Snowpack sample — Snodgrass Mountain, Crested Butte, Colorado (2/4/25, 12:06 PM MST)
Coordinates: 38.923, -106.968
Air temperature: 35 °F
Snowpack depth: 80 cm
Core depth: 70 cm
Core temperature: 32 °F
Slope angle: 14°, slope face: 78°
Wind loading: low
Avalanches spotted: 0
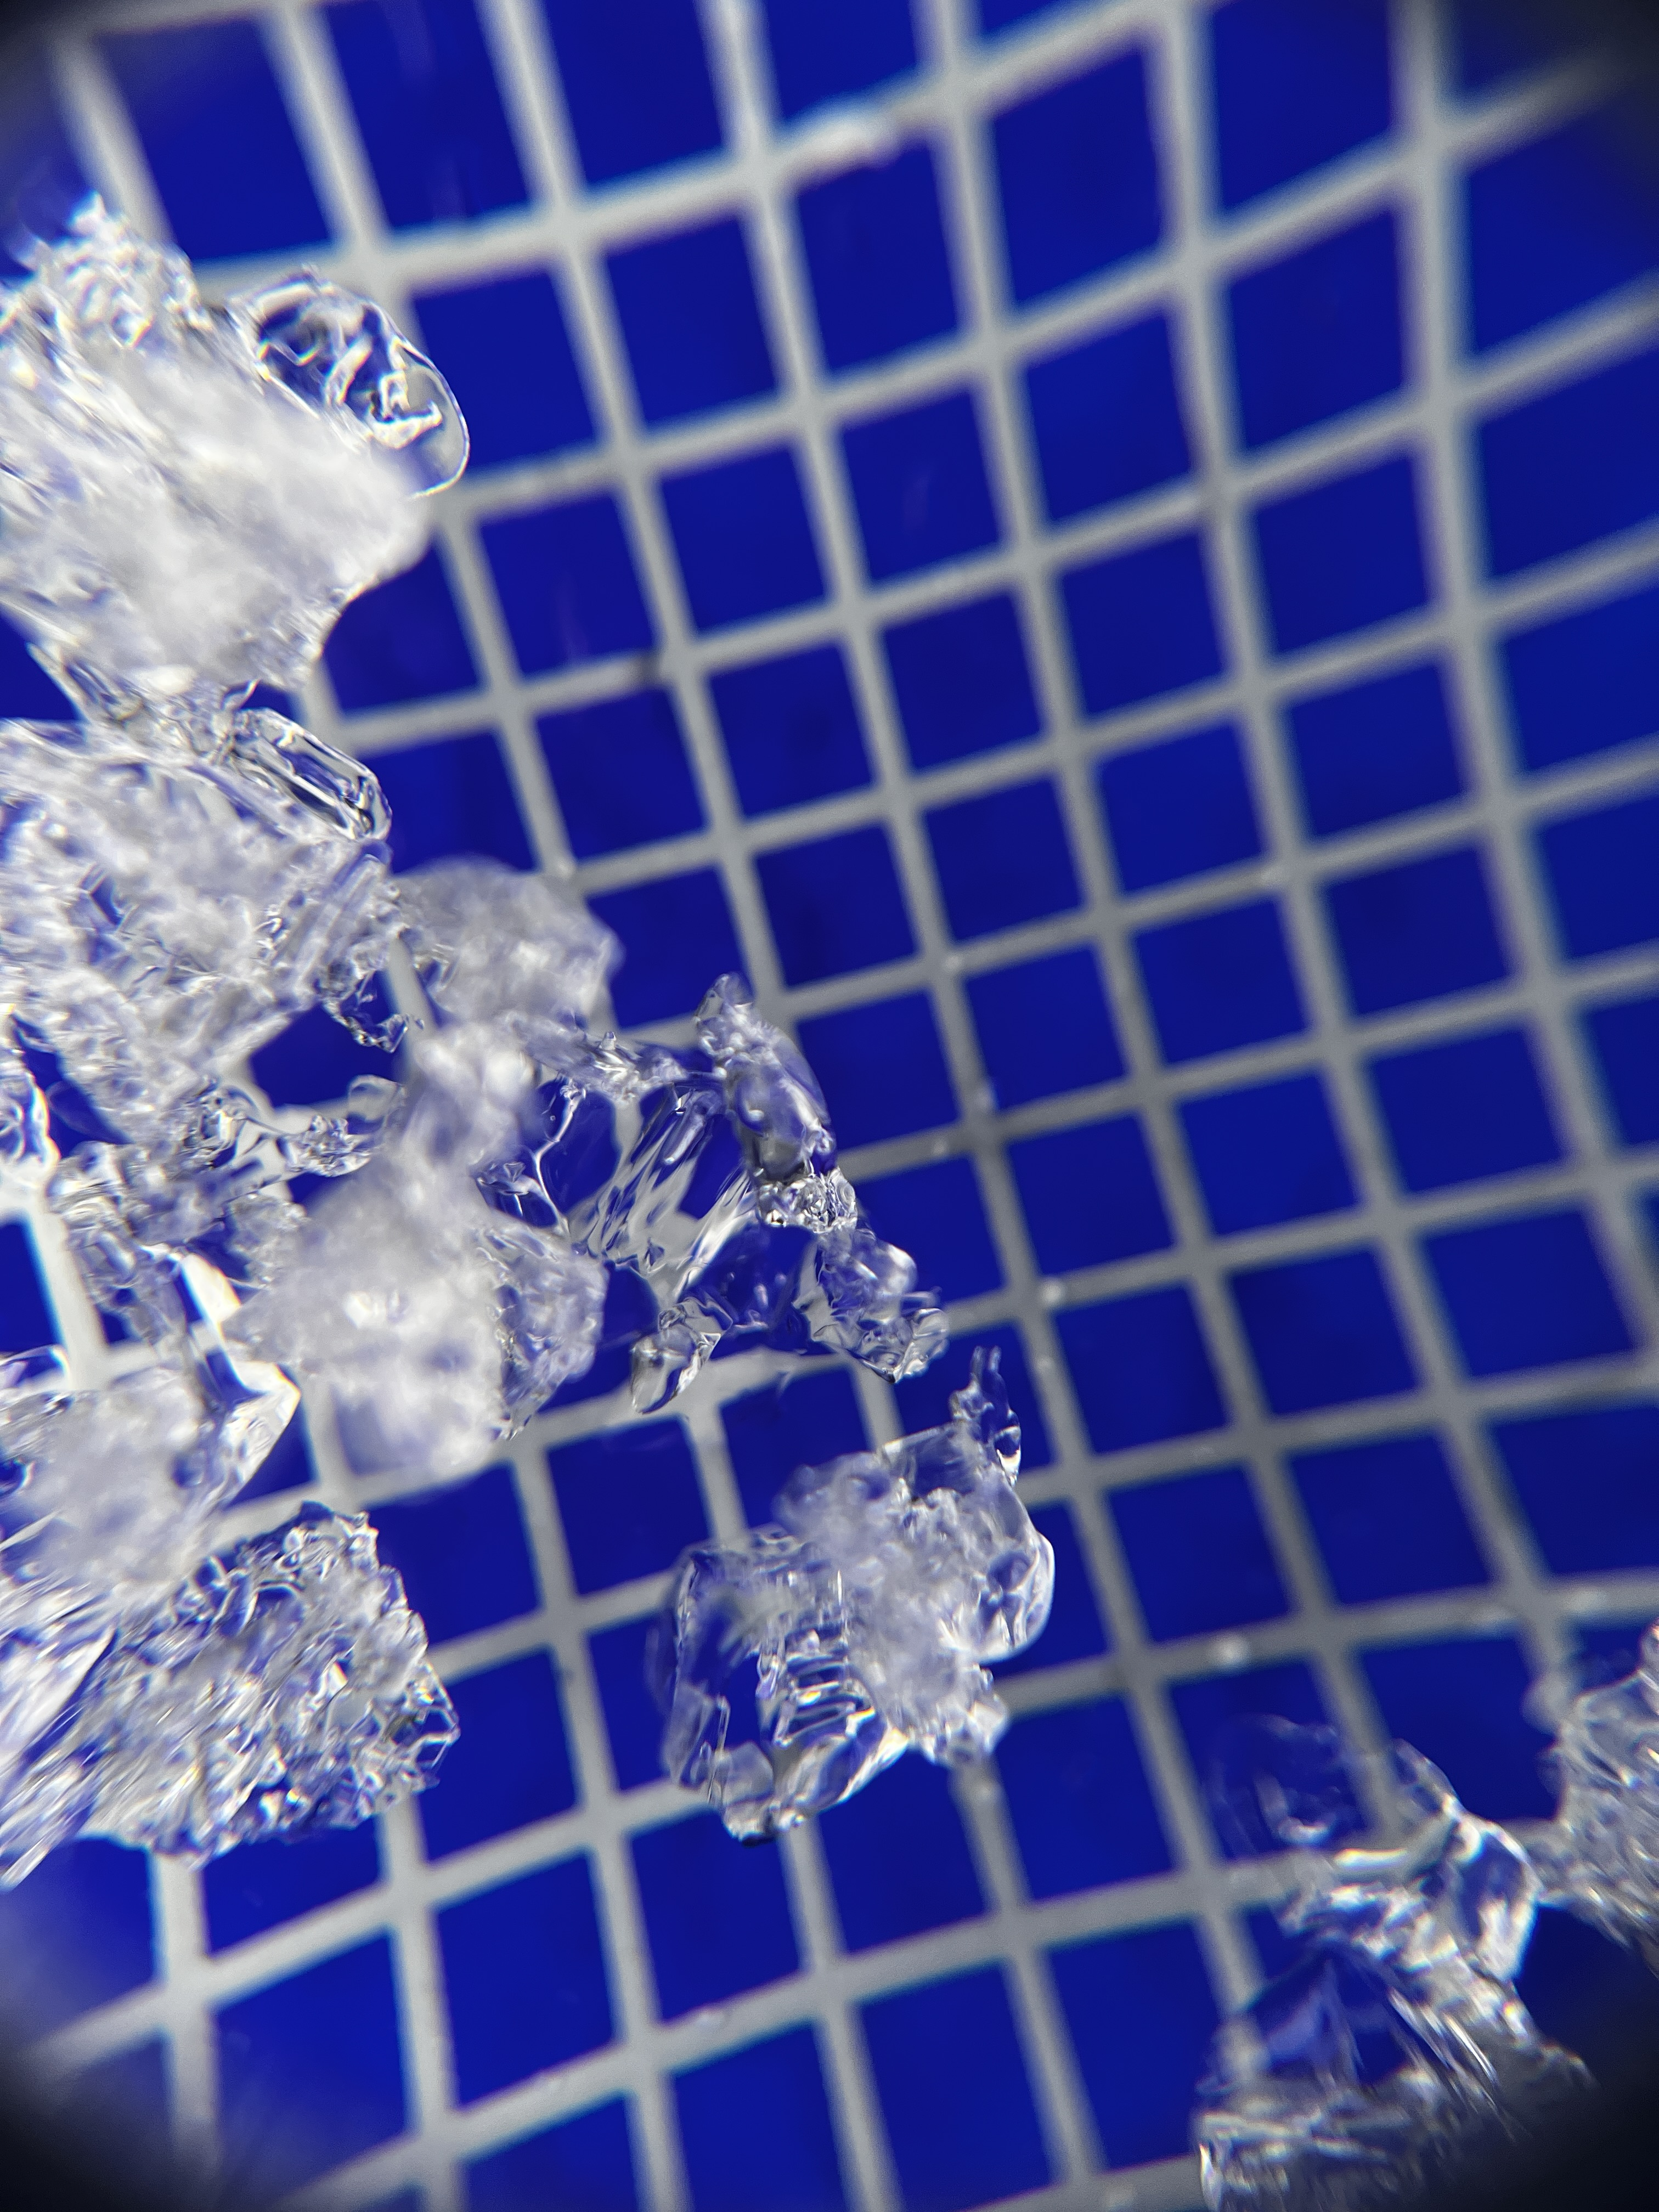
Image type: magnified_profile
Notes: No avalanches nearby, unusually warm weather for the last month reported by residents, Collected 25 yards from treeline